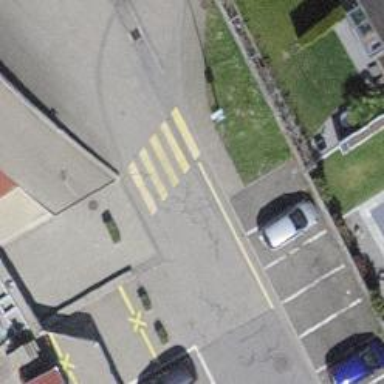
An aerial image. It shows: Pedestrian crossing with zebra markings on footway.